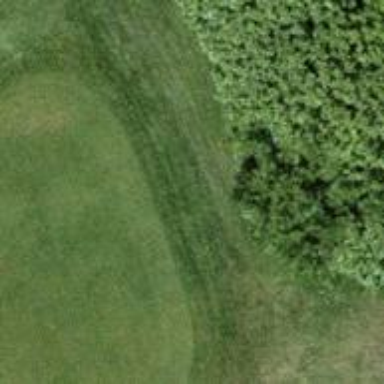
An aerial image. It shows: Golf tee.